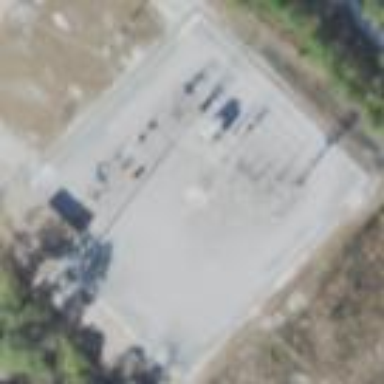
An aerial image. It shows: Distribution substation surrounded by fence.